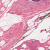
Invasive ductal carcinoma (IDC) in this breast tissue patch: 0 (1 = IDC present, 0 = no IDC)